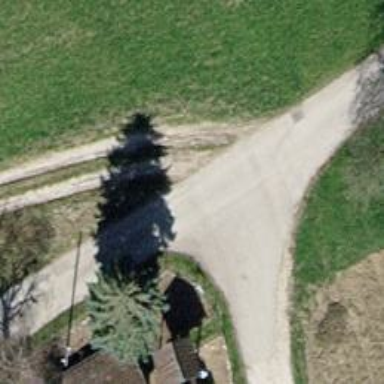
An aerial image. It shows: Unclassified road with asphalt surface.